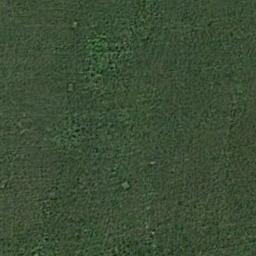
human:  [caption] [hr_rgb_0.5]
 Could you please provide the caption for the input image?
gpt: This meadow has different sparsity in different places .

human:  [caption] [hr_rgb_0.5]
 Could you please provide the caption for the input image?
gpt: There is a row of lush trees on the grass .

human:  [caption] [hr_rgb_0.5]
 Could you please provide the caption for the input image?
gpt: The meadow is dense but uneven .

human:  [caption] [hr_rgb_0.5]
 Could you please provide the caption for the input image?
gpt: The meadow is full of green grass .

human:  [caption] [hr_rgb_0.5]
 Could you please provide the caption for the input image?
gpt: A green and smooth meadow with many green grass .